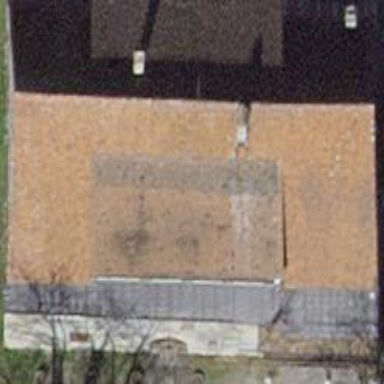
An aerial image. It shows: Service building with gabled roof.